Question: I am new in PostgreSQL and I am working with this database.
I got a file which I imported, and I am trying to get rows with a certain ID. But the ID is not defined, as you can see it in this picture:

so how do I access this ID? I want to use an SQL command like this:
'''
SELECT * from table_name WHERE ID = 1;
'''
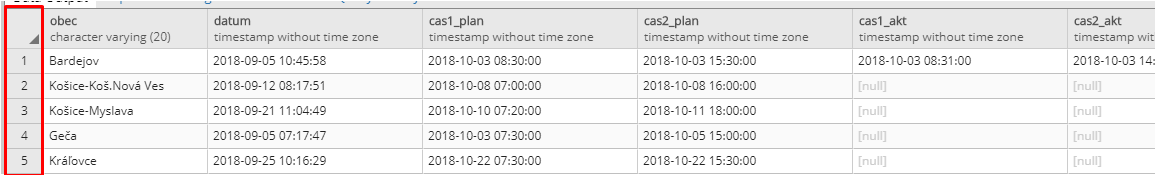
Answer: If order of rows is ok for you, just add a row number according to the current arbitrary sort order:
'''
CREATE SEQUENCE tbl_tbl_id_seq;
ALTER TABLE tbl ADD COLUMN tbl_id integer DEFAULT nextval('tbl_tbl_id_seq');
'''
The new default value is filled in automatically in the process. You might want to run 'VACUUM FULL ANALYZE tbl' to remove bloat and update statistics for the query planner afterwards. And possibly make the column your new 'PRIMARY KEY' ...
To make it a fully fledged <URL> column:
'''
ALTER SEQUENCE tbl_tbl_id_seq OWNED BY tbl.tbl_id;
'''
See:
- <URL>